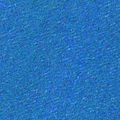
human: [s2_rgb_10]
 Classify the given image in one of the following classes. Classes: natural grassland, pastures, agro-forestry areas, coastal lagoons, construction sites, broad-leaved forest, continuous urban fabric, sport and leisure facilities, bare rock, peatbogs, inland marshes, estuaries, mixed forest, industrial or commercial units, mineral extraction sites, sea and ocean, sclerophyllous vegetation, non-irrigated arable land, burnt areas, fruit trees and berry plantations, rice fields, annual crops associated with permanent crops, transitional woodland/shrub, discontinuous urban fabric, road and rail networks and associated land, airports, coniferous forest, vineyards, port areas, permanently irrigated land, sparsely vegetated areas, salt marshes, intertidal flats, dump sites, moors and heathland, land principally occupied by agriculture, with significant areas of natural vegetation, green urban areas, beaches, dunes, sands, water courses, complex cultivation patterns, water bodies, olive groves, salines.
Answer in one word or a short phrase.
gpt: sea and ocean